Question: I would like to use some of the default menu icons provided by the Android OS.

The XML would be something like this:
'''
<item android:id="@+id/menu_refresh"
android:icon="@android:drawable/ic_menu_refresh"
android:title="@string/menu_refresh" />
'''
But the <URL> says this is unadvised.
> Warning: Because these resources can
change between platform versions, you
should not reference these icons using
the Android platform resource IDs
(i.e. menu icons under
android.R.drawable).
I thought the whole point of using the default icons is because the design change from OS to OS. By using the default icons, your app will look and feel appropriate for the OS it's running on. So what is so bad about using the default icons? It seems like using the default icons would hurt the appearance of the app.
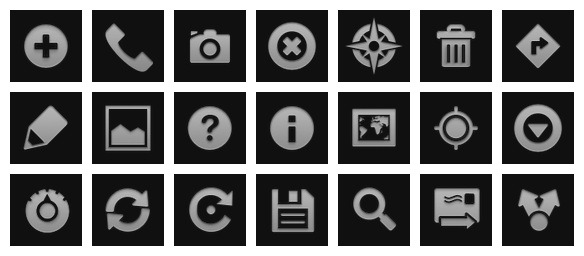
Answer: The problem is that you are adding in a dependency that google does not guarantee will be static.
The names of these icons could change, the size could change and become incompatible with your app.
If you want icons to be the same as the current google ones, you can use the ones available <URL>